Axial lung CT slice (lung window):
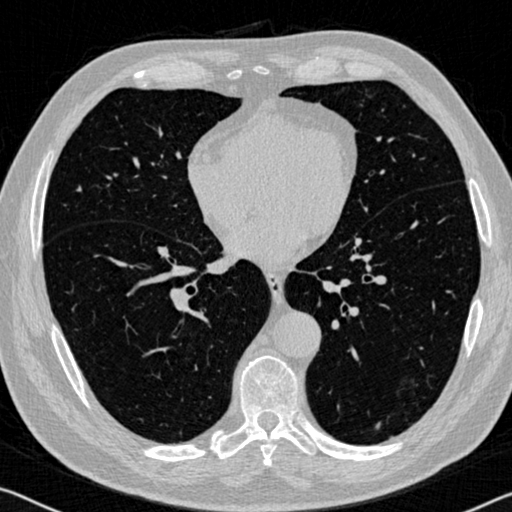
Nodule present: yes
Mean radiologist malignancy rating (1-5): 2.333